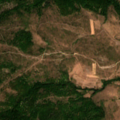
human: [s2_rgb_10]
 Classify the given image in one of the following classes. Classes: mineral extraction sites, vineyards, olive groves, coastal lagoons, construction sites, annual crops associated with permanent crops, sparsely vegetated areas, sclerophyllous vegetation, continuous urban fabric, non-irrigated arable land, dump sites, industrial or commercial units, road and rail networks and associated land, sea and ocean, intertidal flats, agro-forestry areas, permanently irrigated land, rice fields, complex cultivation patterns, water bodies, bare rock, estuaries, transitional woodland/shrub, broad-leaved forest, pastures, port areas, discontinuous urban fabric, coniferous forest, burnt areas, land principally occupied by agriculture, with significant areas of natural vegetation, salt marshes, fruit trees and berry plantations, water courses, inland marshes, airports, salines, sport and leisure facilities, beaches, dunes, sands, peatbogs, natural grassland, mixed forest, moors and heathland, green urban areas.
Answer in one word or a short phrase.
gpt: pastures, broad-leaved forest, transitional woodland/shrub